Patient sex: M
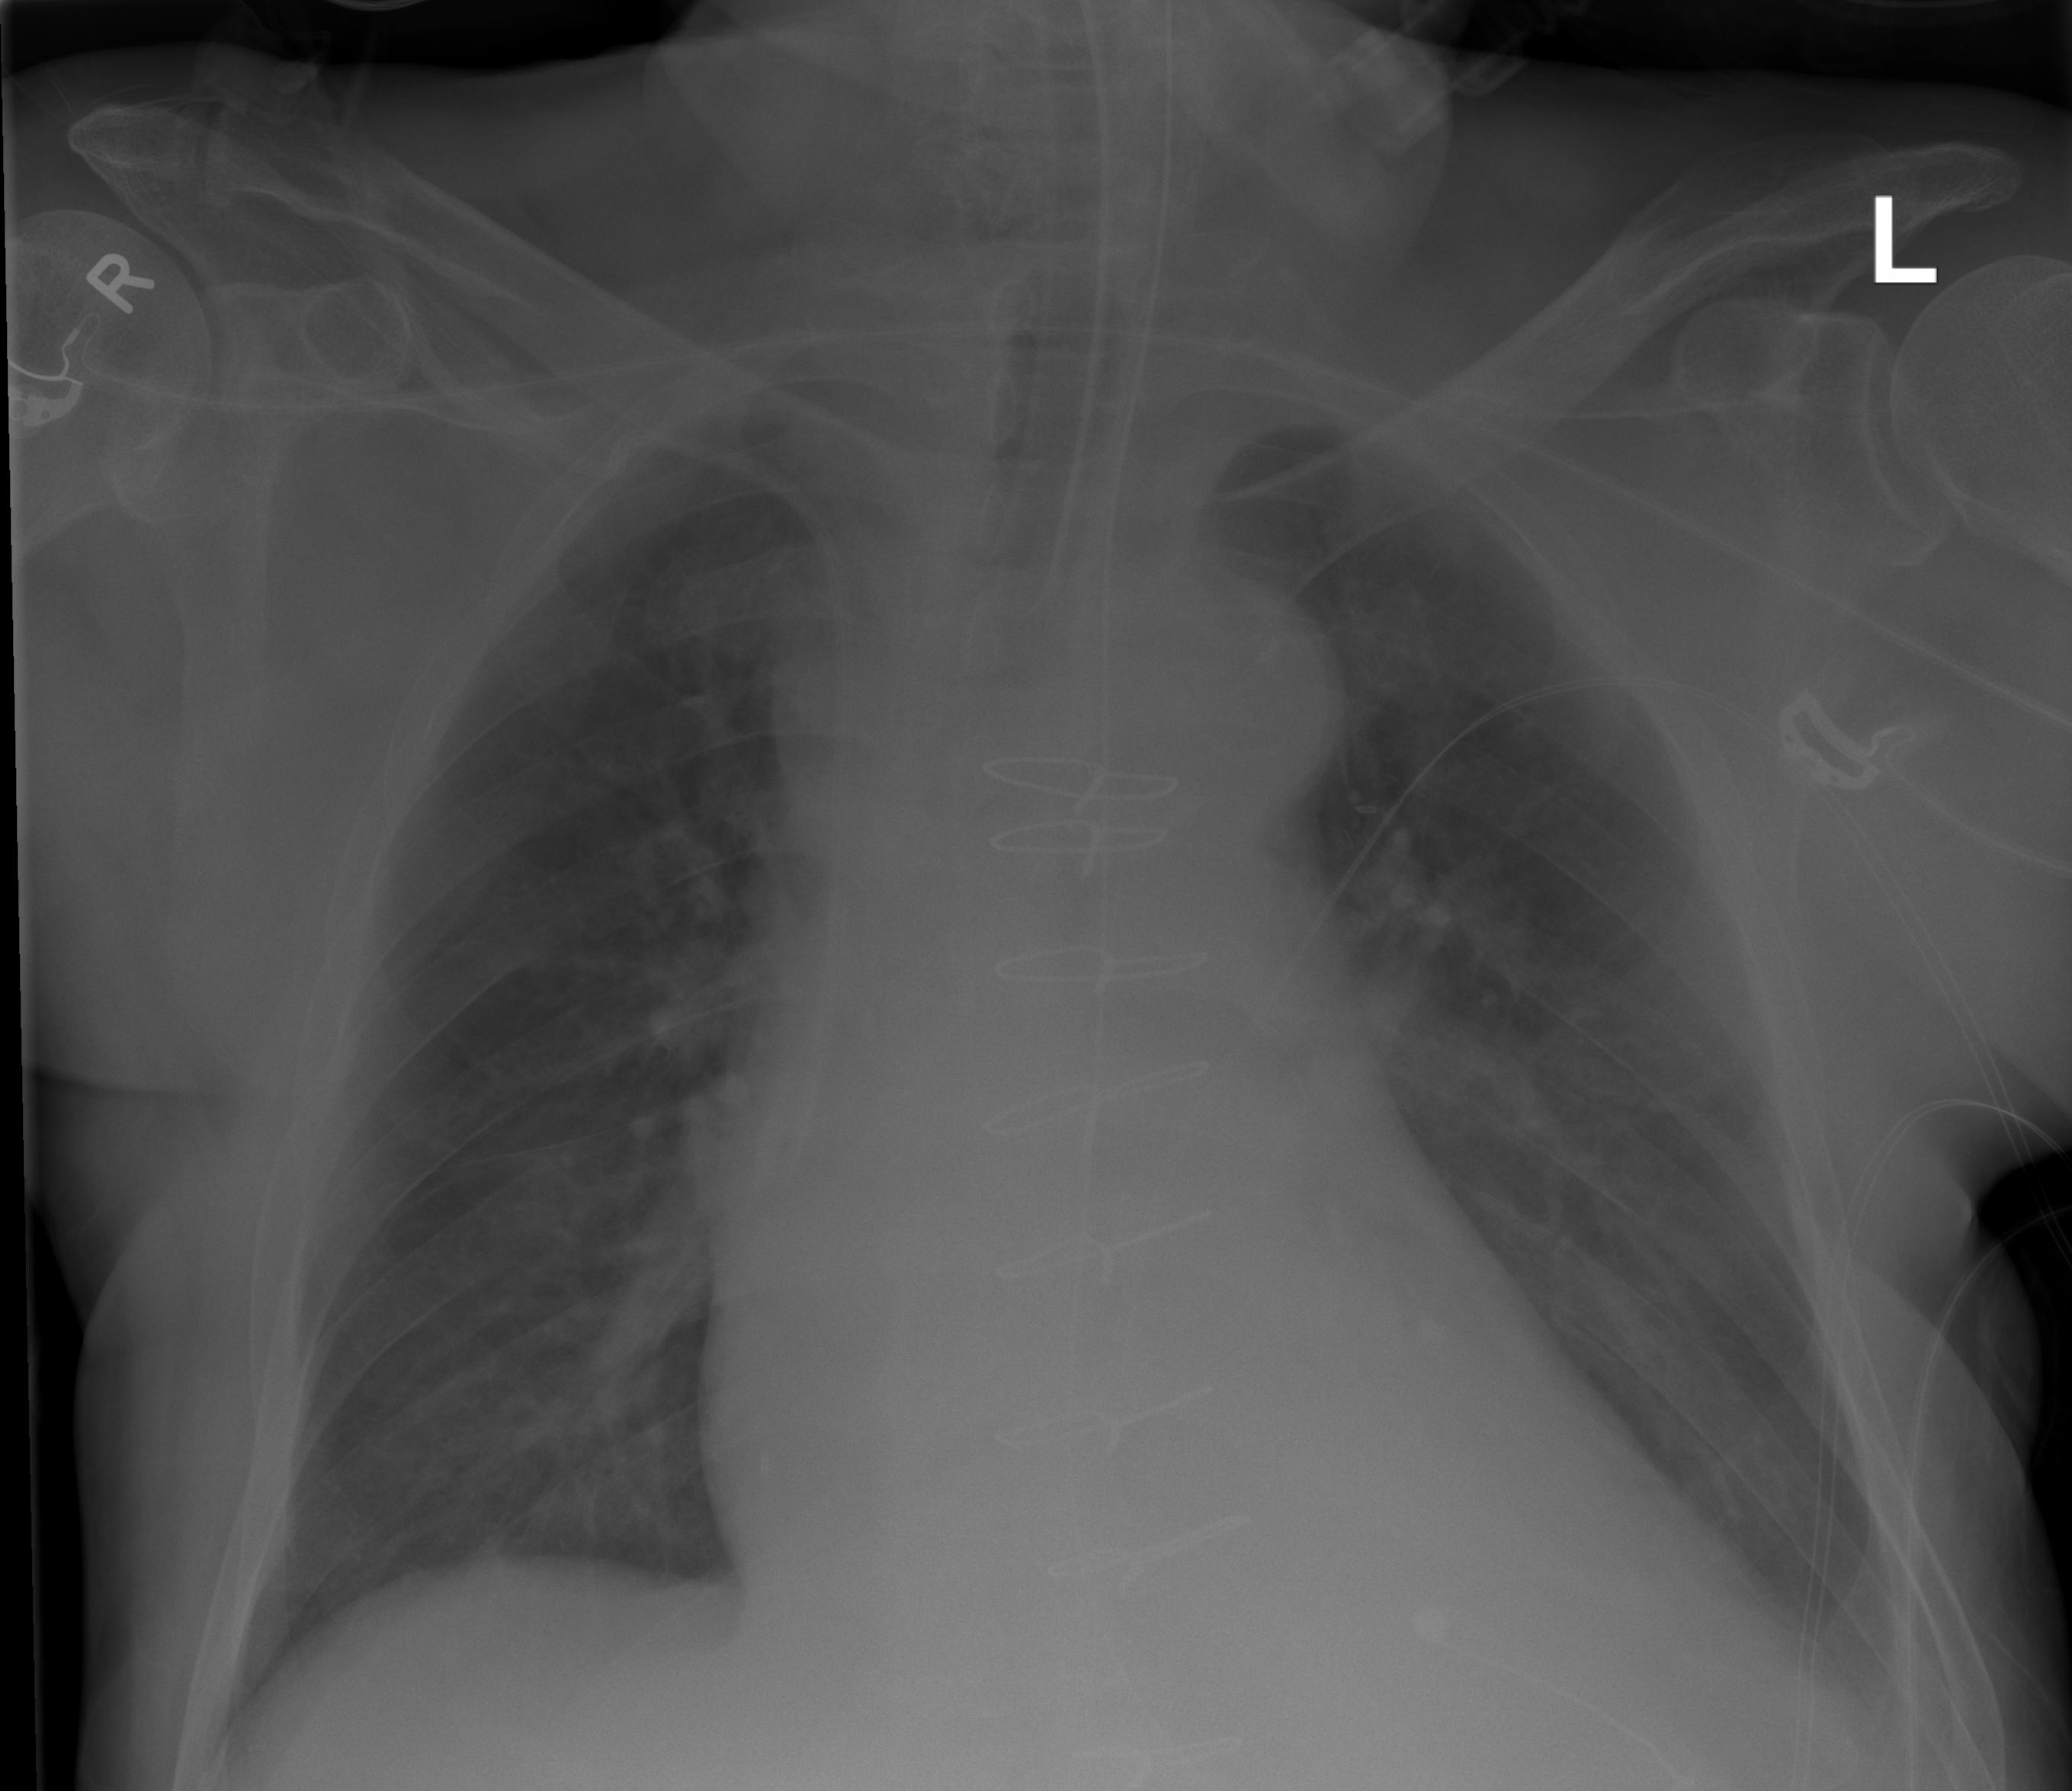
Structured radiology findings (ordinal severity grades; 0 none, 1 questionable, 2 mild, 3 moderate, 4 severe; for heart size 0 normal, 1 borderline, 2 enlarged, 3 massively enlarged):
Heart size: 2
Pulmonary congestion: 0
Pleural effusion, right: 0
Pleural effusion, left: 1
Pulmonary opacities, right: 0
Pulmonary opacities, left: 0
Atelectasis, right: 0
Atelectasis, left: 1